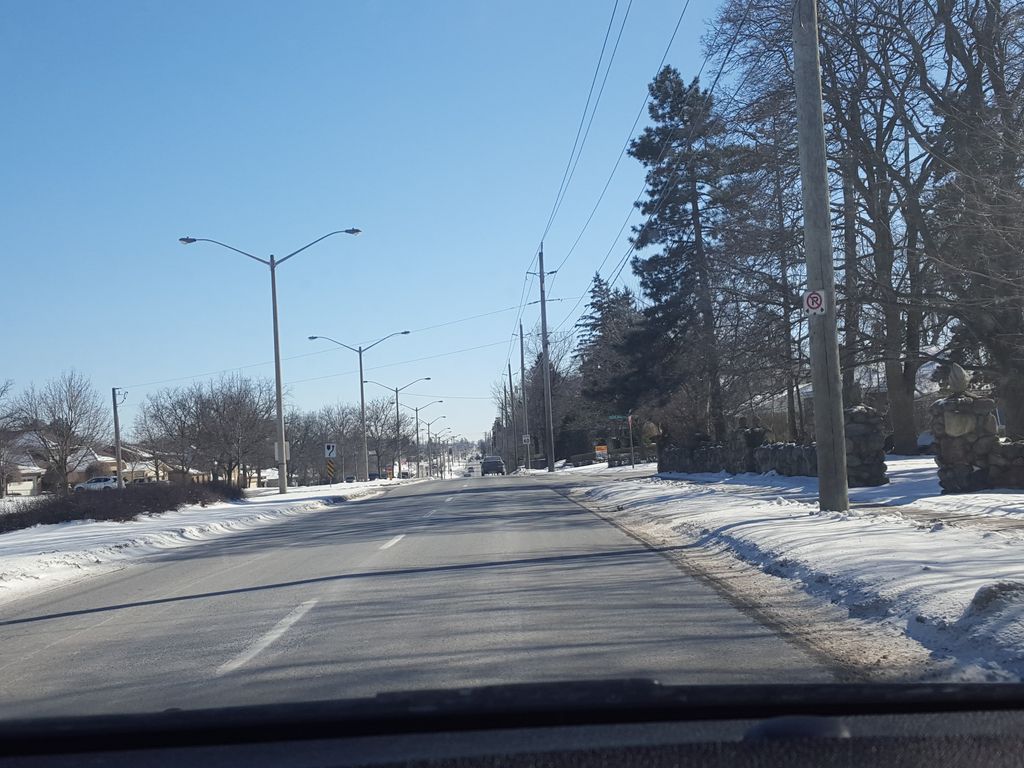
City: kitchener-waterloo